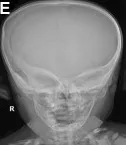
Patient x-rays. (E) Patient 3: head mass was identified with a hard quality and swelling around the frame and uneven bone density detected.
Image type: radiology (x_ray)